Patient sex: M
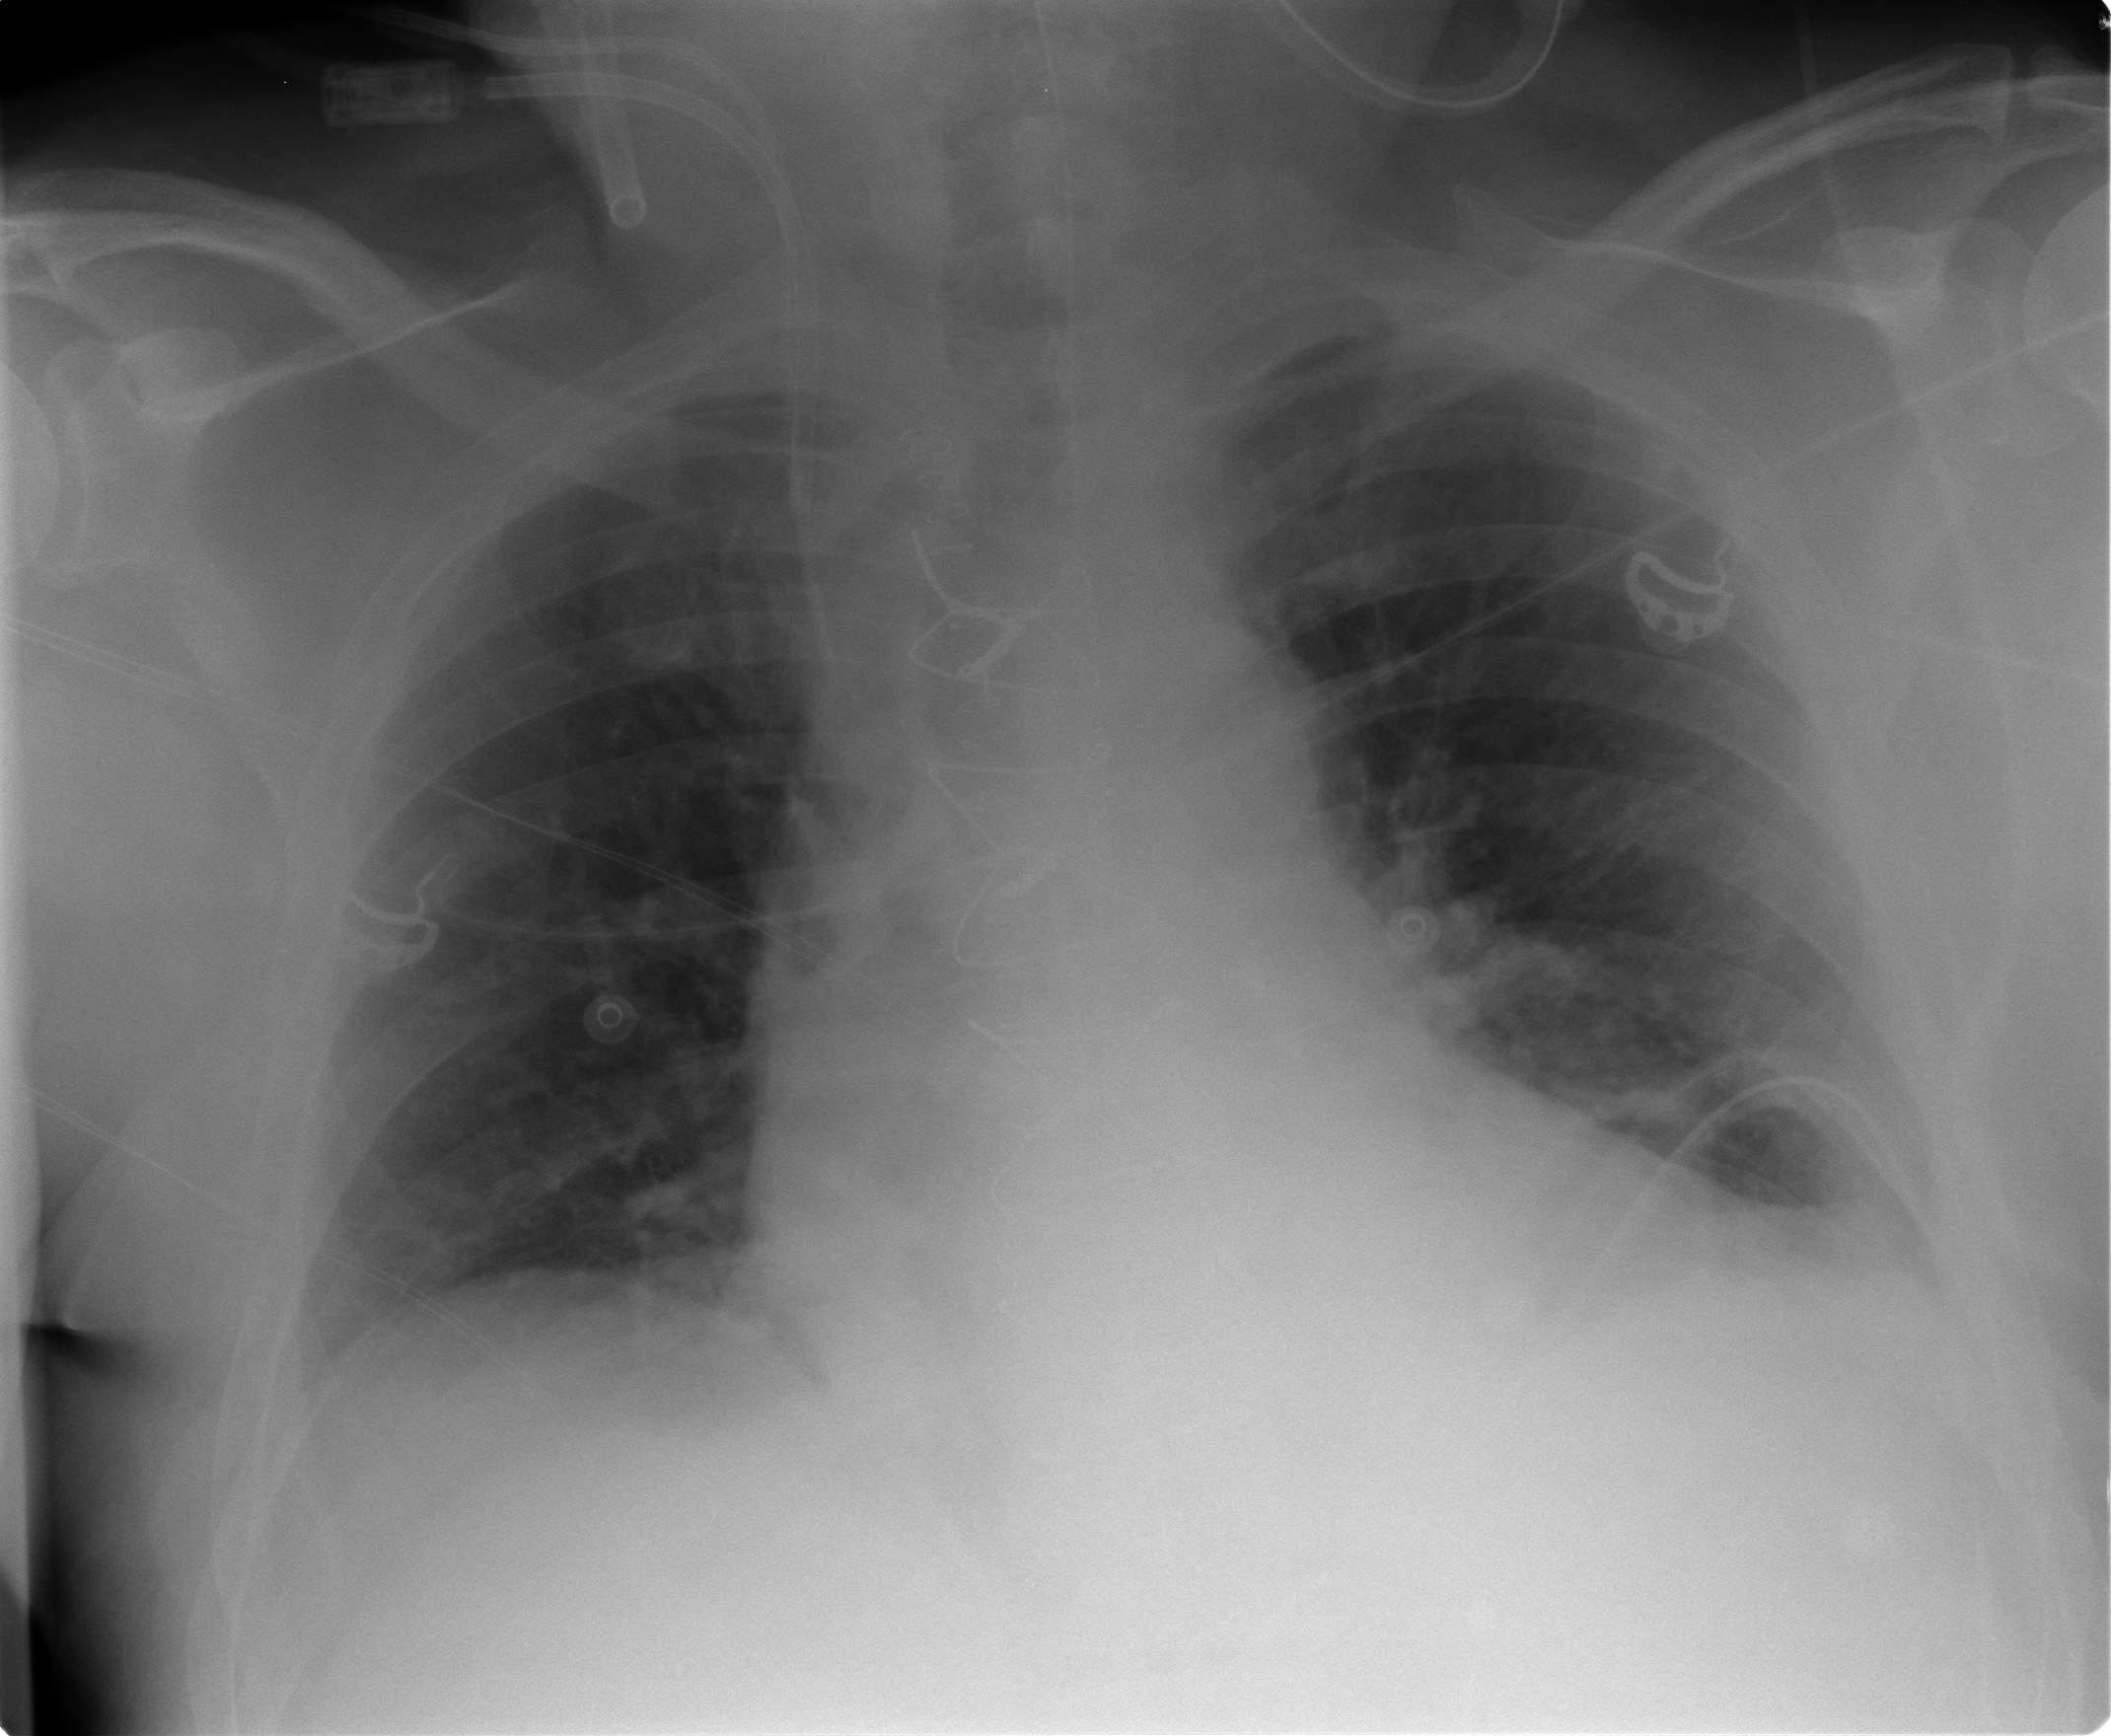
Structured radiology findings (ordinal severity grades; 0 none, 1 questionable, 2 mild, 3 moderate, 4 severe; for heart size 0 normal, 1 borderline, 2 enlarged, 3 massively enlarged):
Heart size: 2
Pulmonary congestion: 0
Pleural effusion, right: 0
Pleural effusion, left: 0
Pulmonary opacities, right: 2
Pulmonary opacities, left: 2
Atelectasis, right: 1
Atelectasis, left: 1